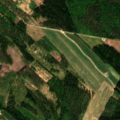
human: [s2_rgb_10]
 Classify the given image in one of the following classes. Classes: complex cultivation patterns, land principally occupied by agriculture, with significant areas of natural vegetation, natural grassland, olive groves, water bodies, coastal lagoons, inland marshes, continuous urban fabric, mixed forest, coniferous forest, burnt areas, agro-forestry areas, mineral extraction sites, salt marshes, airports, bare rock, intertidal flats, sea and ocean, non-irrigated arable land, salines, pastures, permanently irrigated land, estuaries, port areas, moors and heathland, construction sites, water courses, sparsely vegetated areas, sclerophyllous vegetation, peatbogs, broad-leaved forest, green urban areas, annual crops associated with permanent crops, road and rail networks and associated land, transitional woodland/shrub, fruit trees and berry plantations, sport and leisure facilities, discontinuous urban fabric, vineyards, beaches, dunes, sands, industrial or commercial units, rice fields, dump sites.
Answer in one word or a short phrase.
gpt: non-irrigated arable land, coniferous forest, mixed forest, transitional woodland/shrub